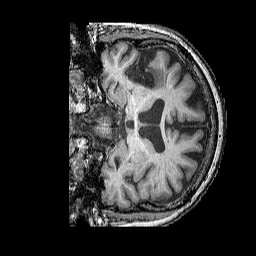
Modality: T1w
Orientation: coronal
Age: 60
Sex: male
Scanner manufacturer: siemens
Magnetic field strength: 3 T
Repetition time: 2.25 s
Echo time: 0.00415 s